Question: I have an app that fetches calendar events and displays data to the user. I'm getting some weird behavior when trying to update my labels.
I can fetch the calendar data just fine but when that gets done, my problem is that according to 'NSLog' my 'label.text' property has already changed, but it's another 4-8 seconds before the view gets redrawn.
Therefore, I'm trying to detect when the label gets redrawn, not when it's '.text' property changes so I can hide a progress view at the same time the data is populated in the labels.
'setNeedsDisplay''setNeedsLayout''self.view''.text'
So unless I'm completely missing something about using setNeedsDisplay (which I understand only updates on the next redraw anyway), my question is, how do I detect when the 'UILabel' and/or the 'UIView' redraws itself?
How my app is setup:

I've been stuck on this for about 3 weeks.
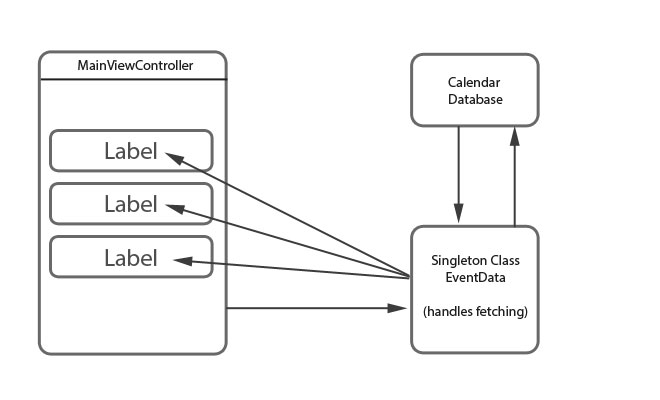
Answer: Make sure 'setNeedsDisplay' is being called on the main thread, using <URL>, for example:
'''
[view performSelectorOnMainThread:@selector(setNeedsDisplay)
withObject:nil
waitUntilDone:NO];
'''